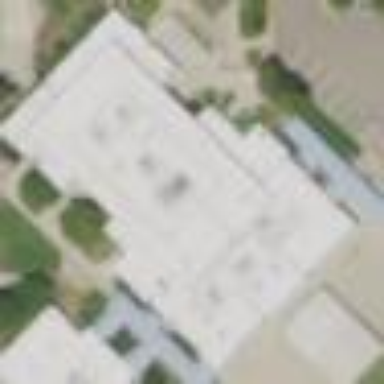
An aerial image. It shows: School building.